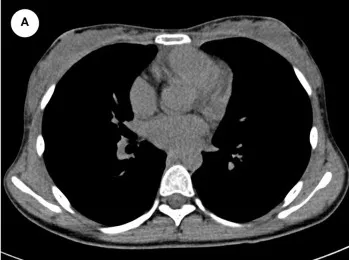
The contrast-enhanced CT revealed that pleural effusion disappeared.
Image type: radiology (ct)